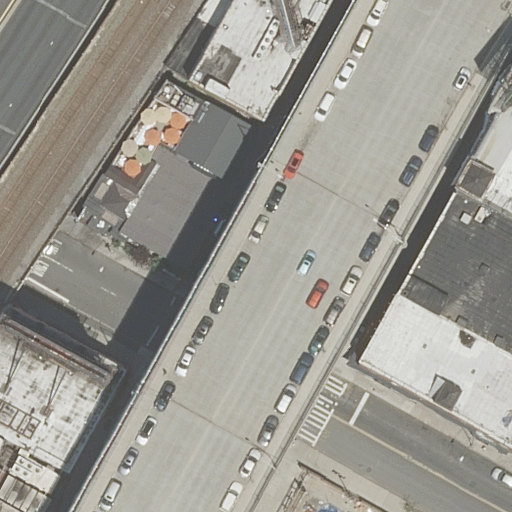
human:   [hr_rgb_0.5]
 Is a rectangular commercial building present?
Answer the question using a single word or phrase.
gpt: no

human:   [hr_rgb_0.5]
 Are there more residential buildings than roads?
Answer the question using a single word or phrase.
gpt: no

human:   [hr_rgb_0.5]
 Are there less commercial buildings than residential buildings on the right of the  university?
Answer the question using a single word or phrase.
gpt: yes

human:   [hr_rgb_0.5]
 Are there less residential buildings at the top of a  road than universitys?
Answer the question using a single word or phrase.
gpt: no

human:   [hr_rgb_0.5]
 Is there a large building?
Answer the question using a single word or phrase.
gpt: yes

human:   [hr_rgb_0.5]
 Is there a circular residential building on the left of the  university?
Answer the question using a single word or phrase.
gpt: no

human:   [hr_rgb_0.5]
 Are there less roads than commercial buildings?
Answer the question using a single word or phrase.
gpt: no

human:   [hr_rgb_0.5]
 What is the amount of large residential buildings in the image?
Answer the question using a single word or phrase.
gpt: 1

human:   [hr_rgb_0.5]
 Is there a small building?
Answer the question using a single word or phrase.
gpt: no

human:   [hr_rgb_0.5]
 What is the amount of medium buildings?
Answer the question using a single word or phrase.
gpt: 5

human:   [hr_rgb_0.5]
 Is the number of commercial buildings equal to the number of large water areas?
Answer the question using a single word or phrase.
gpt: yes

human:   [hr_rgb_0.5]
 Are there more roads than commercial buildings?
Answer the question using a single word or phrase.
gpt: yes

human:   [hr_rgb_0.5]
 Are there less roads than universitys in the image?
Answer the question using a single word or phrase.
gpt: no

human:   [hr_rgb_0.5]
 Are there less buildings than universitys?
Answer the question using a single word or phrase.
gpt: no

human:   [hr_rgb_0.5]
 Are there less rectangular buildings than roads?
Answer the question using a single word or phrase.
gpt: yes

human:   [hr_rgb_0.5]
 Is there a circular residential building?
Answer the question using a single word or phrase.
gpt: no

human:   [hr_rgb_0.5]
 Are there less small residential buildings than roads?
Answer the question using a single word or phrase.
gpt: yes

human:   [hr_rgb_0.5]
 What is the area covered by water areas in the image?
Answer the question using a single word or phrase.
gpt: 0m2

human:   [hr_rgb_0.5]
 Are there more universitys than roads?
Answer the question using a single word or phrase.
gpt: no

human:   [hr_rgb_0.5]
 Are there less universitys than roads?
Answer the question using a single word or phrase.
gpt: yes

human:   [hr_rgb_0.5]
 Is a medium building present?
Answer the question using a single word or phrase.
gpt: yes

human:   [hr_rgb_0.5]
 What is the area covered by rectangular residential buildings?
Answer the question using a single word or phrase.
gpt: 1738m2

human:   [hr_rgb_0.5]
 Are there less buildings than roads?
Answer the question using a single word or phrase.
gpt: no

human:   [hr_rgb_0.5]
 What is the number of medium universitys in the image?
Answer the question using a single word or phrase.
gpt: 0

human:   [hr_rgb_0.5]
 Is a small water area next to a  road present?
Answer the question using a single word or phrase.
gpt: no

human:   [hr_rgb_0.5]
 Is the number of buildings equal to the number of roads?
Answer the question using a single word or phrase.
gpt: yes

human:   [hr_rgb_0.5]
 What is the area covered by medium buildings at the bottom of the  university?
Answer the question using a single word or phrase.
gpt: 0m2

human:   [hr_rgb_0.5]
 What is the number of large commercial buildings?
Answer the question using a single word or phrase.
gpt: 0

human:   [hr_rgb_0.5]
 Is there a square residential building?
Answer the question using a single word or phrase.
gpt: no

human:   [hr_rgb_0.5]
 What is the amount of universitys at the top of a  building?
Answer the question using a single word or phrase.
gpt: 0

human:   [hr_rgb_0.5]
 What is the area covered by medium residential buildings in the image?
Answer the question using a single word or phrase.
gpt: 1738m2

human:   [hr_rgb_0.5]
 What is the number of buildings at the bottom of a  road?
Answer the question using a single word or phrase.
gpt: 5

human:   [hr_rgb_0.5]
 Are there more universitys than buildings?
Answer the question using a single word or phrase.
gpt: no

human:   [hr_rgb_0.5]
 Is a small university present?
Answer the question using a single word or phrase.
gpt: no

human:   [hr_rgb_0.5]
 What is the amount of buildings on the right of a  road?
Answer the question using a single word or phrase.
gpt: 5

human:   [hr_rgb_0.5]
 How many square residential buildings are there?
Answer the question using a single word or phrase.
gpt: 0